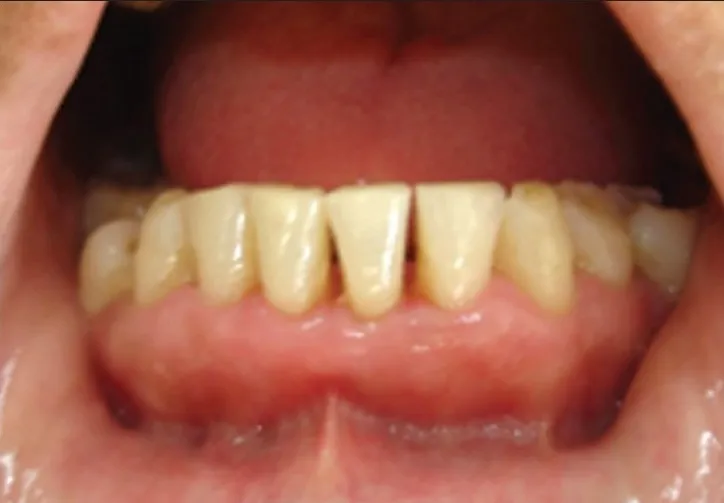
After seven days, case 1.
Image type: medical_photograph (other_medical_photograph)